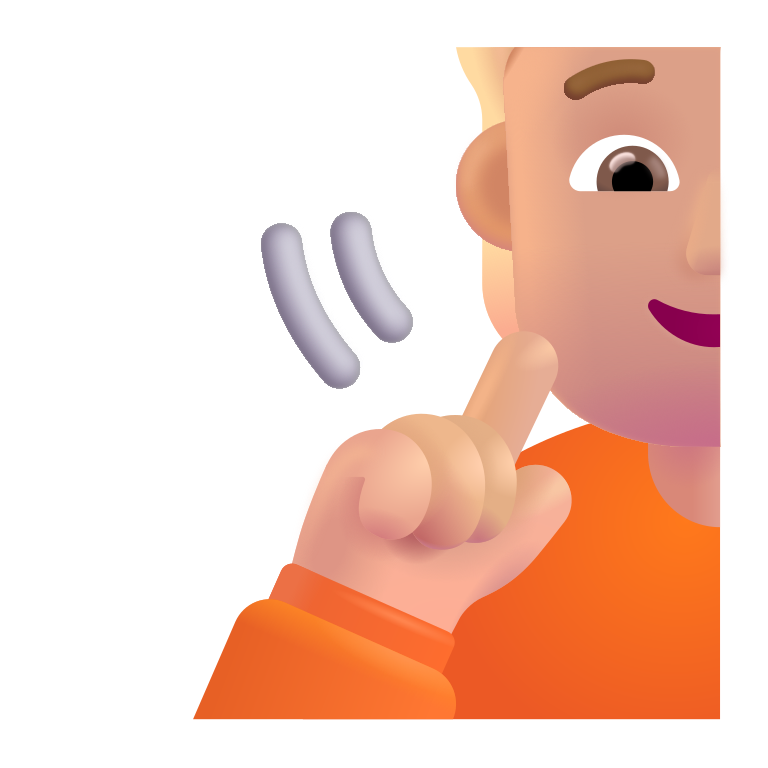
person deaf color  light